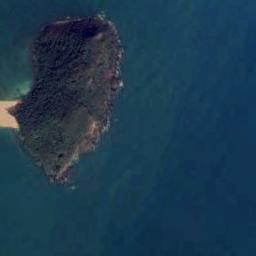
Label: island